Question: I've this xml for a custom row in a ListView cell, but the TextView 'commentTextView' is getting wrapped, and doesn't respect his father width.
'''
<!-- top left bend -->
<TableRow
android:layout_width="wrap_content"
android:layout_height="wrap_content" >
<ImageView style="@style/FormImageViewTopLeftBendStyle"
android:contentDescription="@string/none"
/>
</TableRow>
<!-- top left bend -->
<!-- Photo & Comment -->
<TableRow
android:layout_width="match_parent"
android:layout_height="wrap_content" >
<!-- User Photo -->
<ImageButton style="@style/FormBasicStyle"
android:id="@+id/userImage"
android:background="@drawable/ic_default_user"
android:contentDescription="@string/user_photo_description"
/>
<!-- User, Comment & Time -->
<TextView
android:id="@+id/commentTextView"
style="@style/FormTextViewStyle"
android:layout_width="wrap_content"
android:layout_height="match_parent"
android:layout_marginLeft="0dp"
android:background="@color/yellow"
android:singleLine="false"
android:text="@string/the_text_commented"
/>
</TableRow>
</TableLayout>
'''

What I have to do to make a multiline TextView that doesn't gets wrapped?
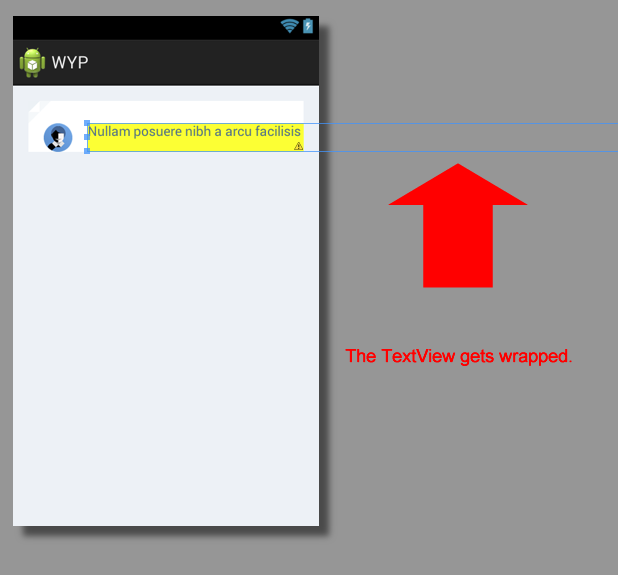
Answer: Remove this
'''
android:layout_width="wrap_content"
android:layout_height="match_parent"
'''
And add a layout weight element with weight other than 0
'''
android:layout_weight="1"
'''
It's worked for me. But i couldn't find what's happening there.